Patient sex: F
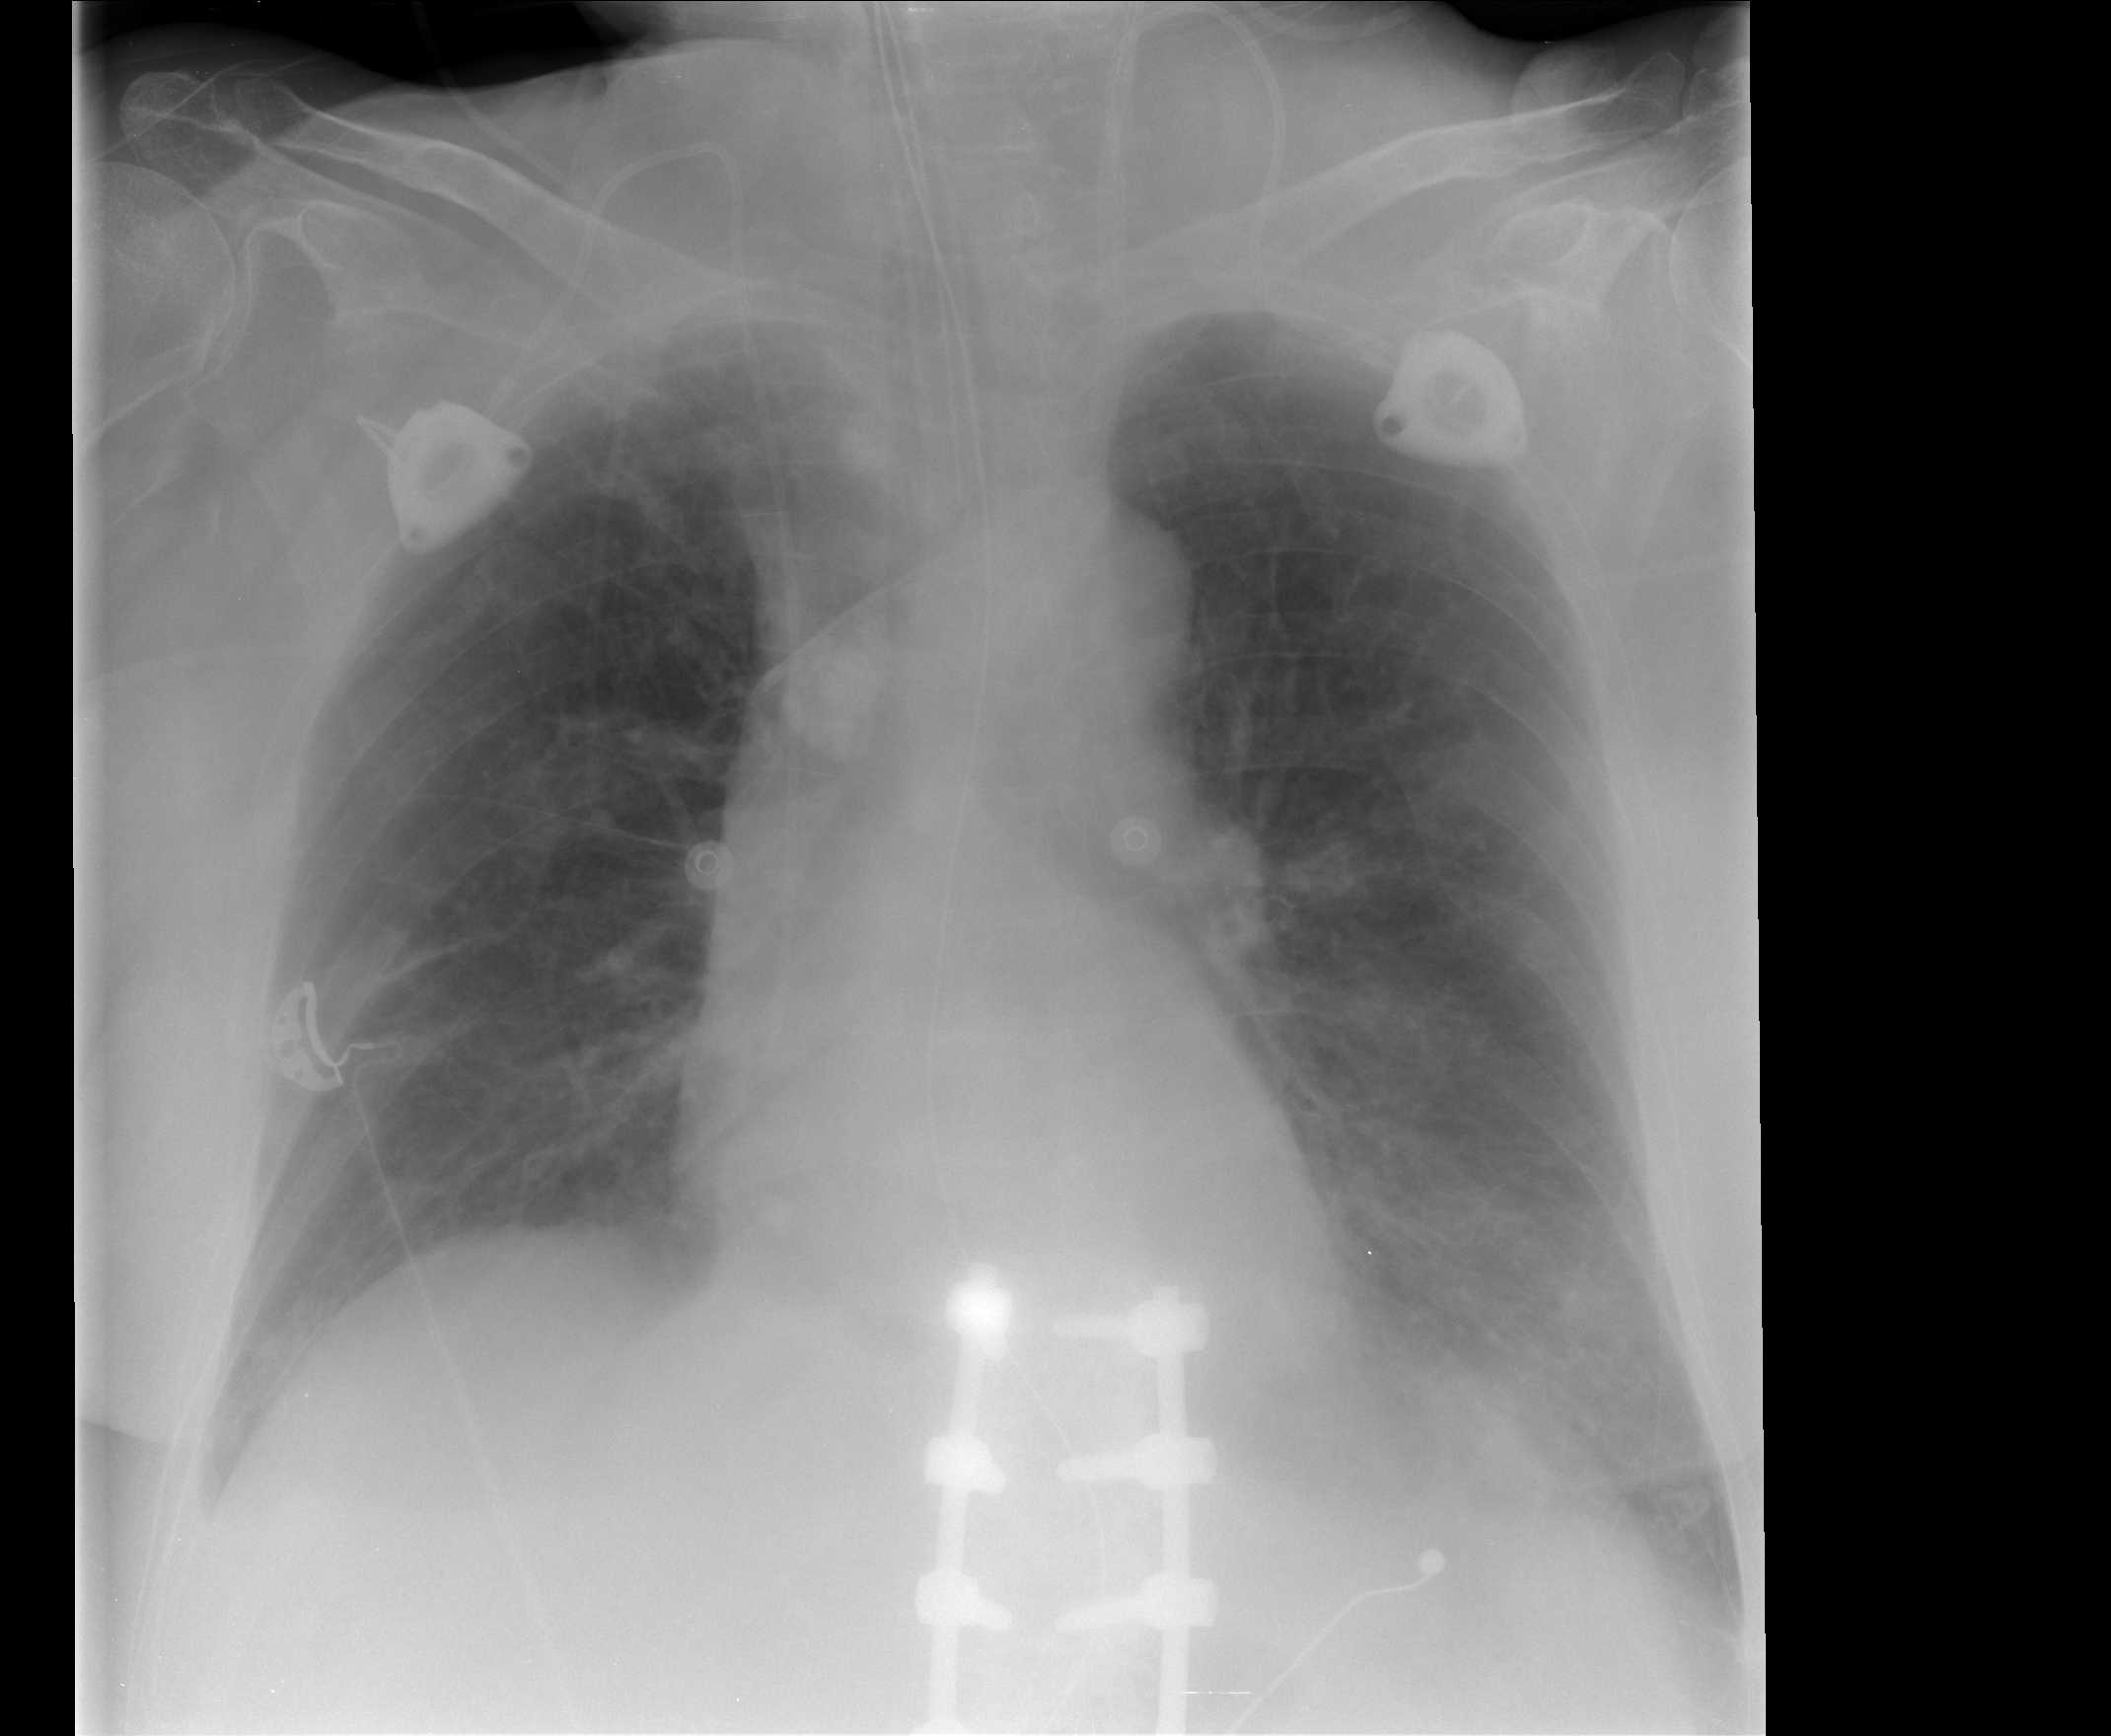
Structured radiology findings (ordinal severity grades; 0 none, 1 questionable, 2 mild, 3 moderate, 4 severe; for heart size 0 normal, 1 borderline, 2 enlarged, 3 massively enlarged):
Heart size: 0
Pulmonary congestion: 0
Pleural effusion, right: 0
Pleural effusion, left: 2
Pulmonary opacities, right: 0
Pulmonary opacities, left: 0
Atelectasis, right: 1
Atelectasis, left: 2